Interaction volume radius: 5 \u00c5
Interaction volume height: 25 \u00c5
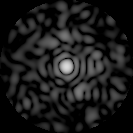
Disorder parameter: 0.8532